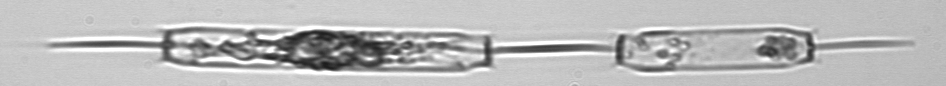
Label: Ditylum_brightwellii